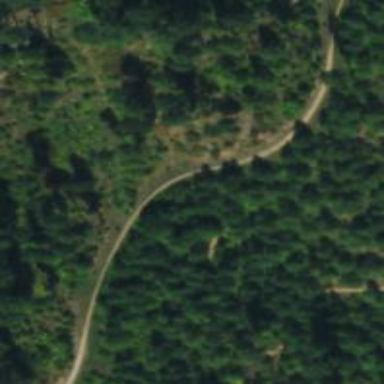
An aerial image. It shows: Path.